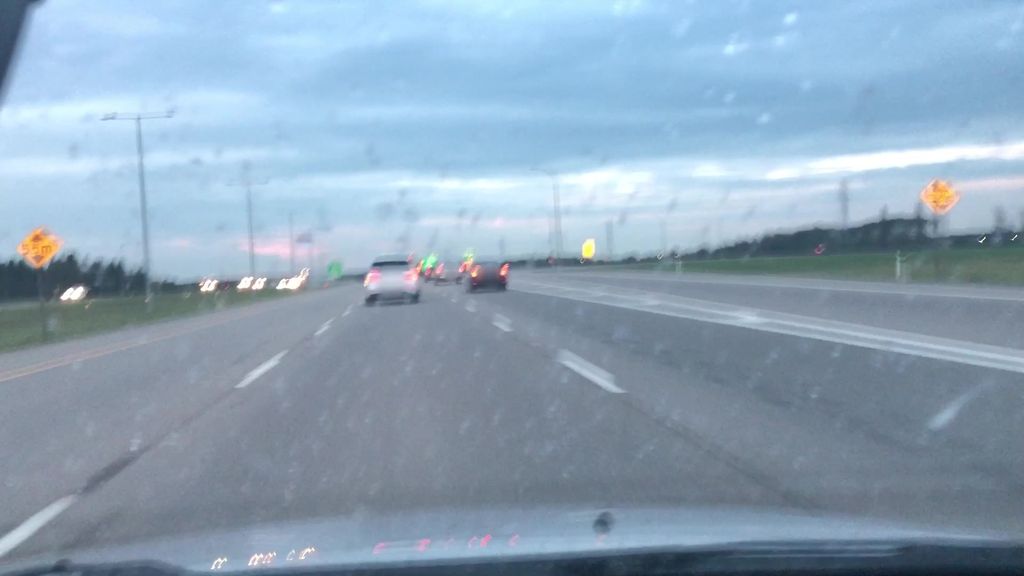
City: edmonton